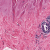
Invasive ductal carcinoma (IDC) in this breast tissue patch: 0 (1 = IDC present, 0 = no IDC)